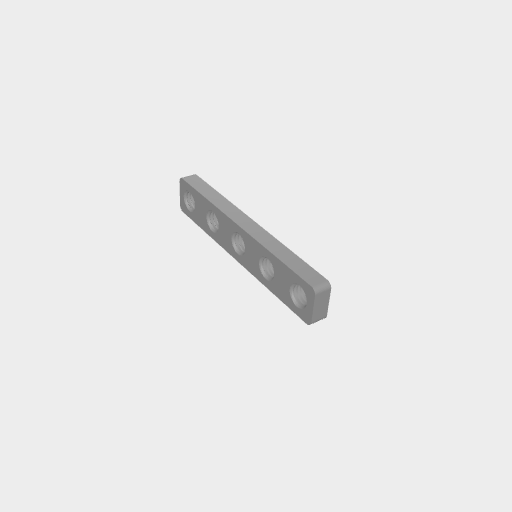
Part: ThreadedPlate1x5H